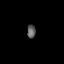
Tissue: prostate
Cell type: Myeloid cells
Senescence score: 0.7741
Nuclear area (px): 113
Mean DAPI intensity: 92.664